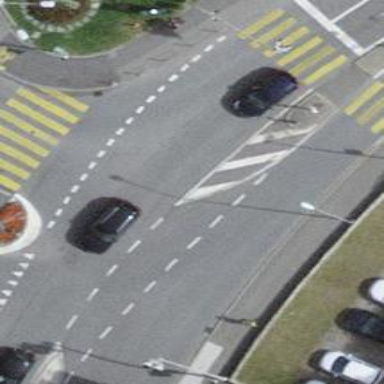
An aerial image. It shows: Road with traffic signals.